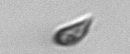
Label: Cryptophyta